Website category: sports
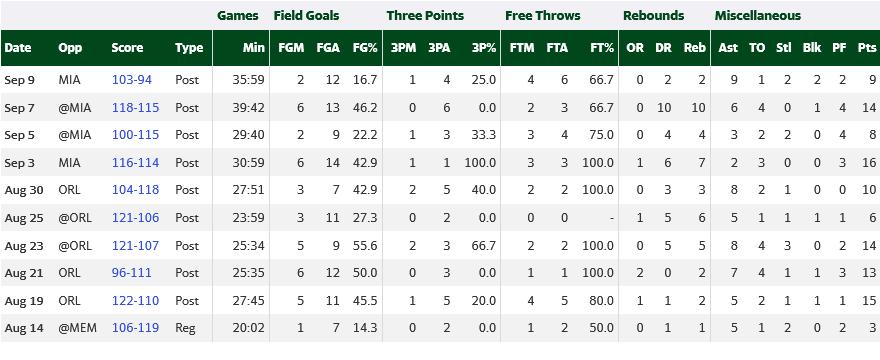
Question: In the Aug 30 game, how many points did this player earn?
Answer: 10

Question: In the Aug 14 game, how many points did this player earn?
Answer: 3

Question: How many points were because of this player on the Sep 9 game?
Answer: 9

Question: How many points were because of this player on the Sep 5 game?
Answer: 8

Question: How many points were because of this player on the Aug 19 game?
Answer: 15

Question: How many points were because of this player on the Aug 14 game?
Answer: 3